Question: I am trying to convert a image I take with 'drawView.getDrawingCache()'
When I run the code I don't get any errors, but it hangs with
'11-20 15:43:14.208 28960-28960/edu.umass.ecs.chalkmaster3000 D/dalvikvm: GC_FOR_ALLOC freed 285K, 8% free 19838K/21379K, paused 24ms, total 35ms'
'11-20 15:44:17.<PHONE>/? W/ActivityManager: Activity stop timeout for ActivityRecord{42e17c78 edu.umass.ecs.chalkmaster3000/.MainActivity}'
Below is the code I am running
'''
public Bitmap grayToBlackWhite(Bitmap b)
{
Bitmap chanagebleBitMap = b.copy(Bitmap.Config.ARGB_8888, true);
int[] pixels = new int[1];
if(b != null){
int picw = chanagebleBitMap.getWidth();
int pich = chanagebleBitMap.getHeight();
pixels = new int[picw*pich];
chanagebleBitMap.getPixels(pixels, 0, picw, 0, 0, picw, pich);
int R, G, B,Y;
for (int y = 0; y < pich; y++){
for (int x = 0; x < picw; x++)
{
int index = y * picw + x;
R = (pixels[index] >> 16) & 0xff; //bitwise shifting
G = (pixels[index] >> 8) & 0xff;
B = pixels[index] & 0xff;
if(((R+G+B)/3)>128)
R=G=B=150;
else
R=G=B=0;
//R,G.B - Red, Green, Blue
//to restore the values after RGB modification, use
//next statement
pixels[index] = 0xff000000 | (R << 16) | (G << 8) | B;
chanagebleBitMap.setPixels(pixels, 0, chanagebleBitMap.getWidth(), 0, 0, chanagebleBitMap.getWidth(), chanagebleBitMap.getHeight());
}
}
}
return chanagebleBitMap;
}
'''
The line that causes the issue is the setPixels call.
I have no experience with this type of problem, any hints or help would be much appreciated. Thanks!
After reading your response I went and took a look with the android debug monitor. Here is a picture of what I am seeing.

Nothing seems to be too out of check, does it to you?
I did more more debugging. The width and height of my original picture I am trying to convert is 700 by 886 pixels. When I create the int array it is 620200 in size! Multiply this by 4 (since each int is 4 bytes) and the size is 2 gigs!?!?
If this is correct, I understand why I am getting the memory error, but how would I go about doing what I need if this is the case?
As always, Thanks!
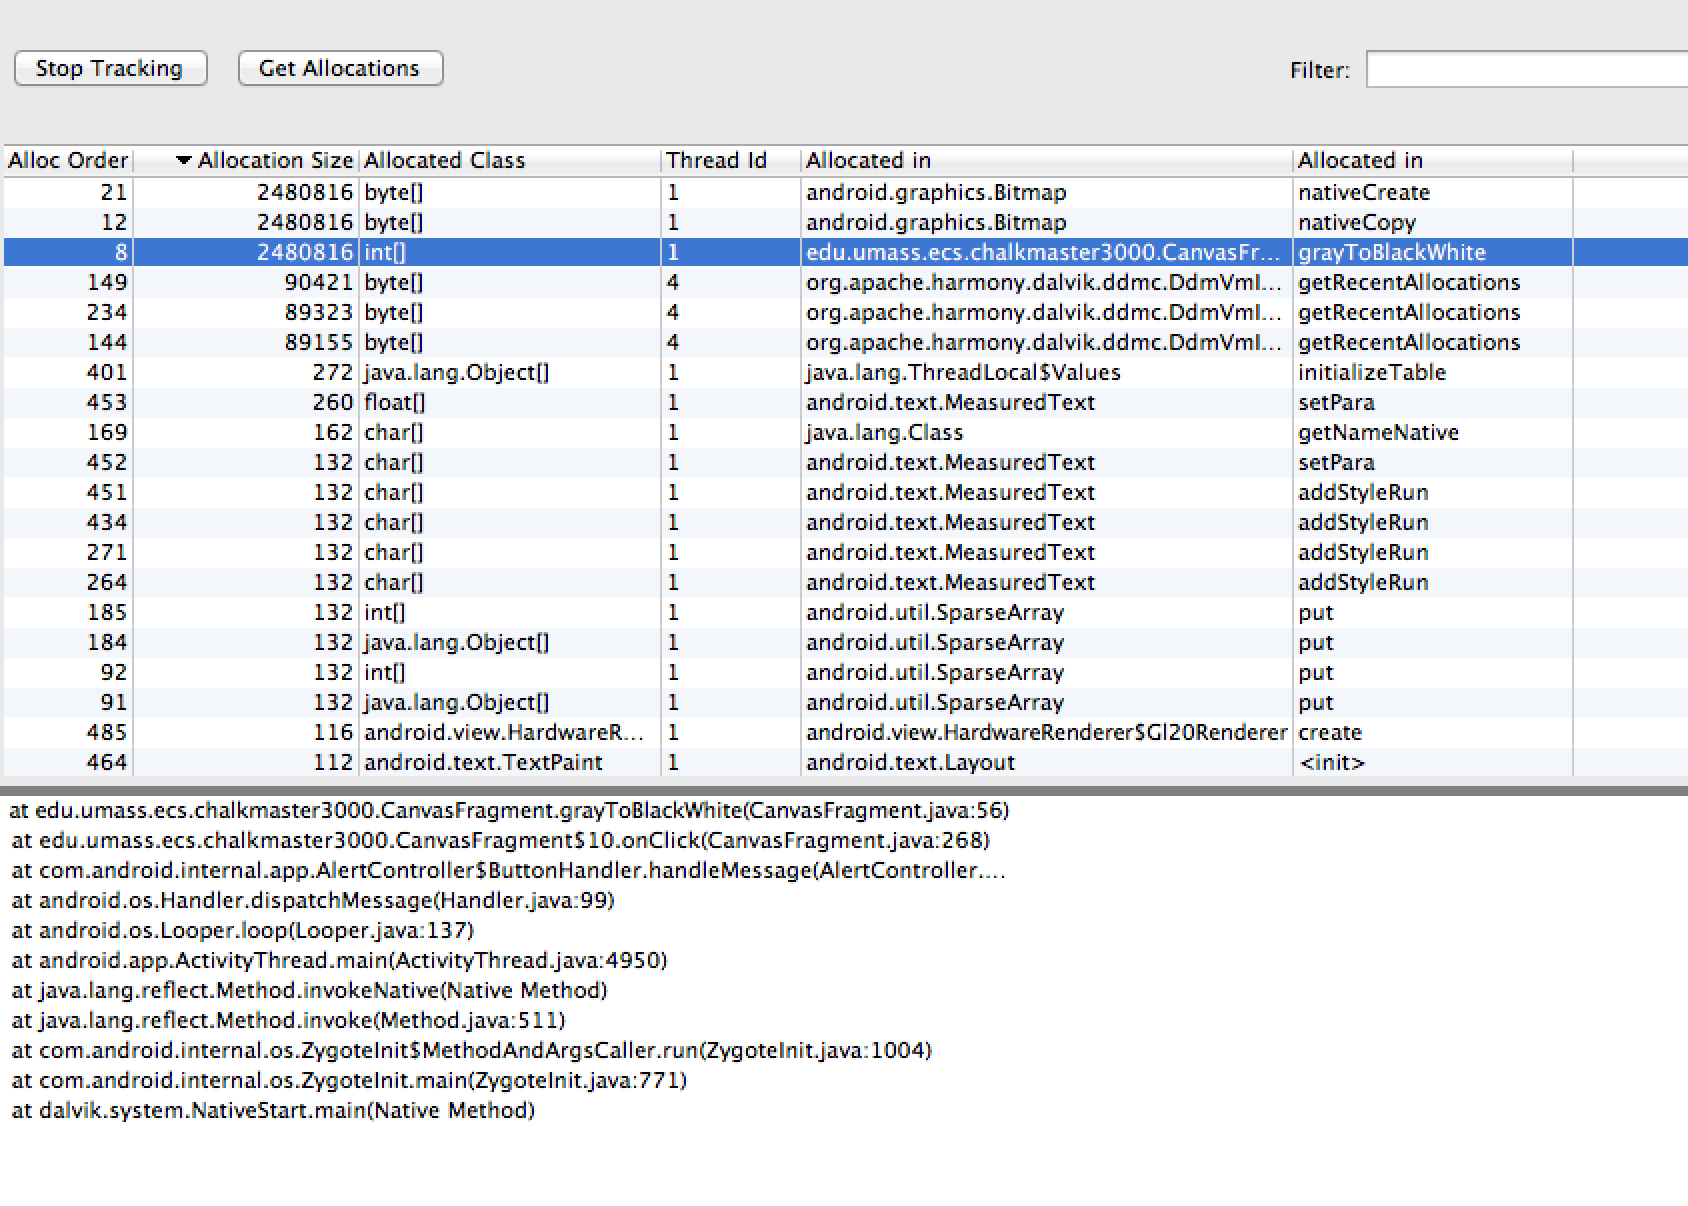
Answer: From: <URL>
GC_FOR_MALLOC
A garbage collection caused because your app attempted to allocate memory when your heap was already full, so the system had to stop your app and reclaim memory.
So try to optimize your memory usage.